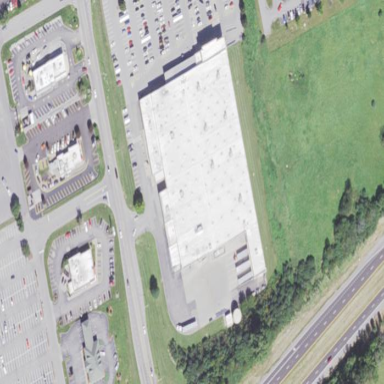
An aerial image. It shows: Retail building that houses wholesale shop.